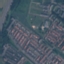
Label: Residential